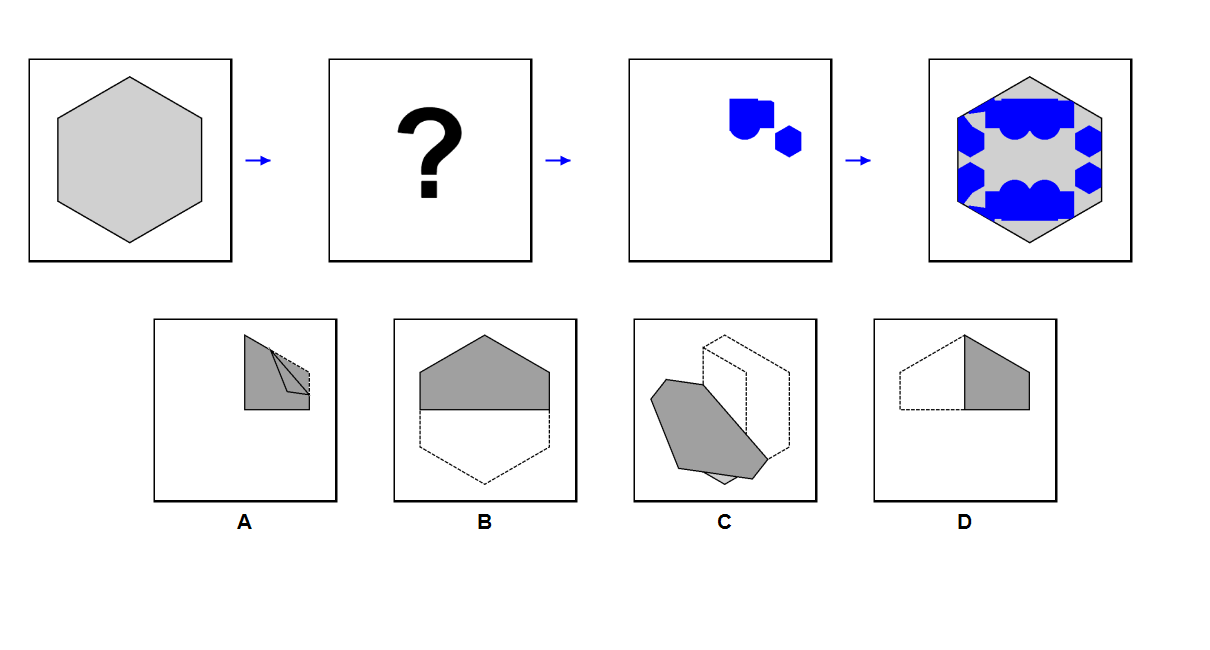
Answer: C